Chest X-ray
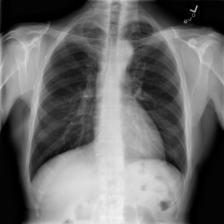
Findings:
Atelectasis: negative
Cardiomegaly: negative
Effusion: negative
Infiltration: negative
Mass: negative
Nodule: negative
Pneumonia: negative
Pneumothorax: negative
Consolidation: negative
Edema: negative
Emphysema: negative
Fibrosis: negative
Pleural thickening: negative
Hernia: negative